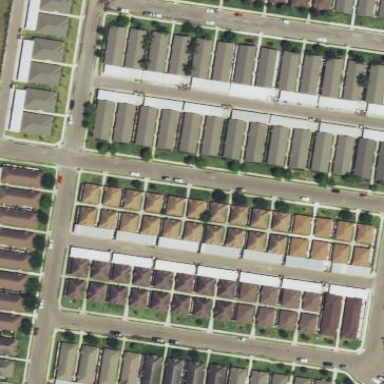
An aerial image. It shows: Residential area within neighborhood.